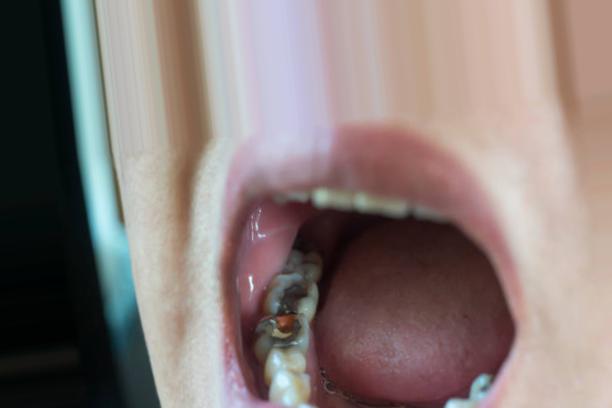
Condition: Caries